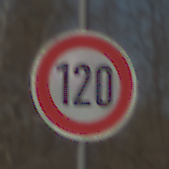
Verkehrszeichen: Geschwindigkeit120
Umgebung: Outdoor, Suburban
Tageszeit: MorningAfternoon
Wetter: Clear
Licht: Natural
Jahreszeit: NotSpecified
Kontrast: HighContrast